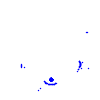
Particle: proton